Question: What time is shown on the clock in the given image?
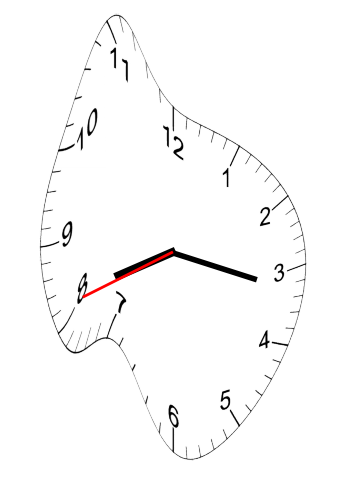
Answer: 08:16:41